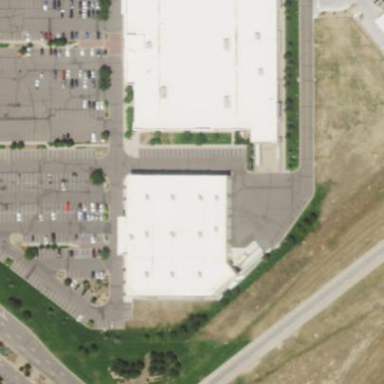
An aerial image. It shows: Retail building.